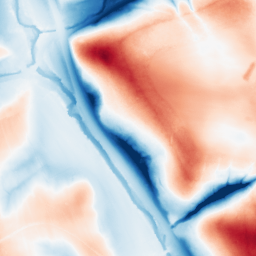
Category: trend_removal
Decomposition family: local_polynomial
Decomposition parameters: window_size: 101
degree: 2
Upsampling method: cubic_catmull_rom
Upsampling parameters: scale: 2
Upsampling scale: 2